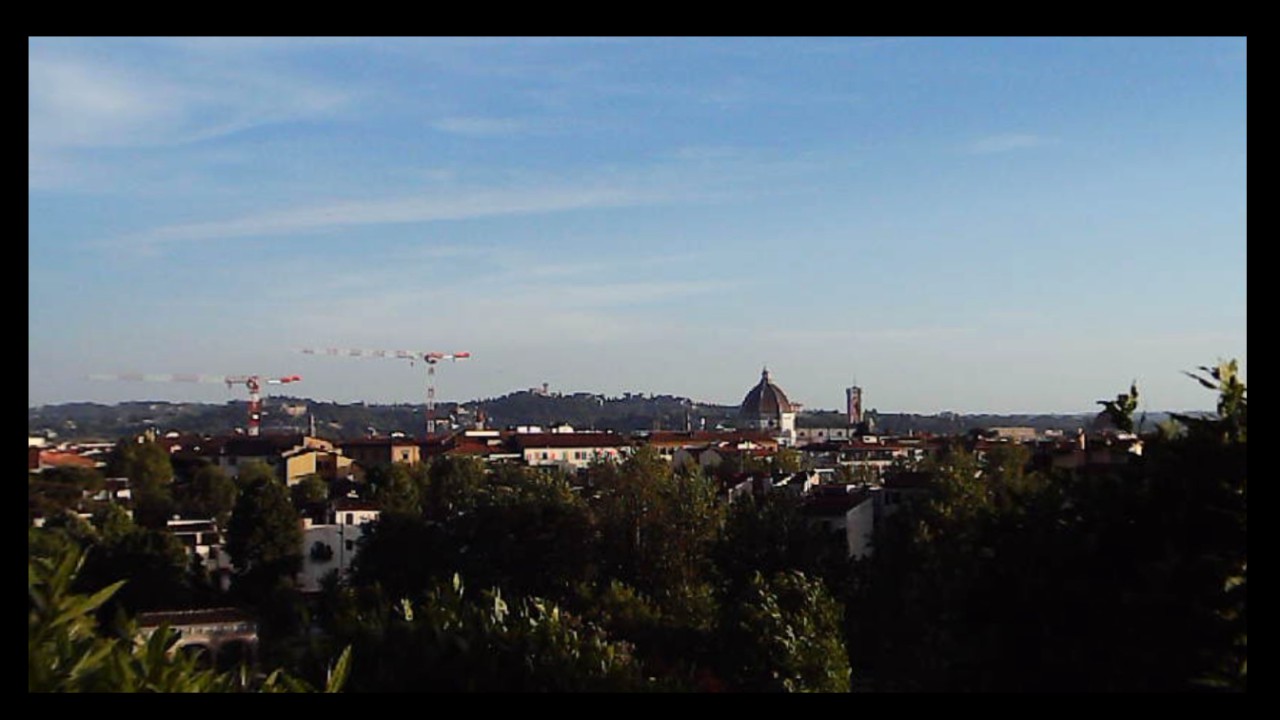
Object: Betafpv air75